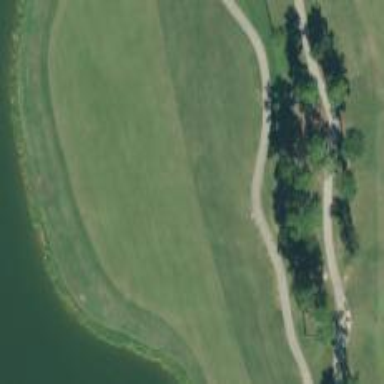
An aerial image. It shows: Golf fairway surrounded by grass.